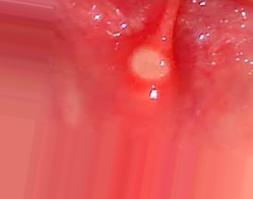
Condition: Mouth Ulcer